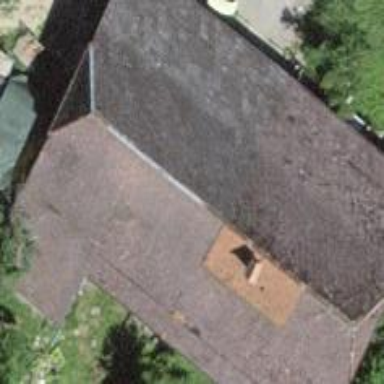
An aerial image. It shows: Farm building.